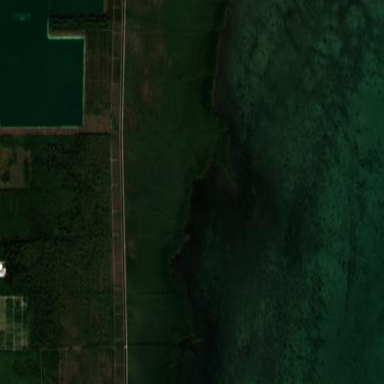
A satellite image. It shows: Mangrove wetland area.